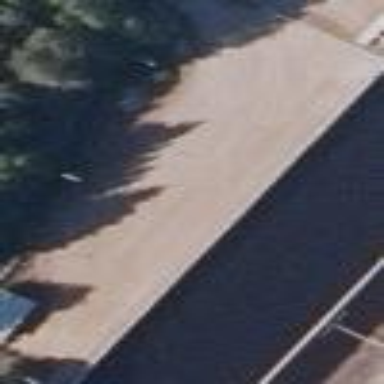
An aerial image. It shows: Parking area with unpaved surface.